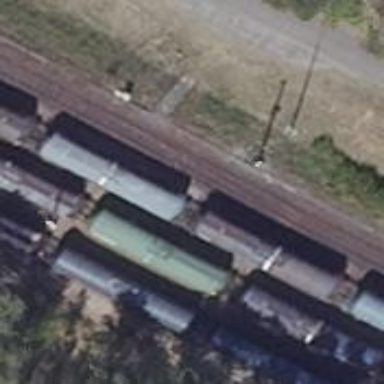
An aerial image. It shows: Railway switch.